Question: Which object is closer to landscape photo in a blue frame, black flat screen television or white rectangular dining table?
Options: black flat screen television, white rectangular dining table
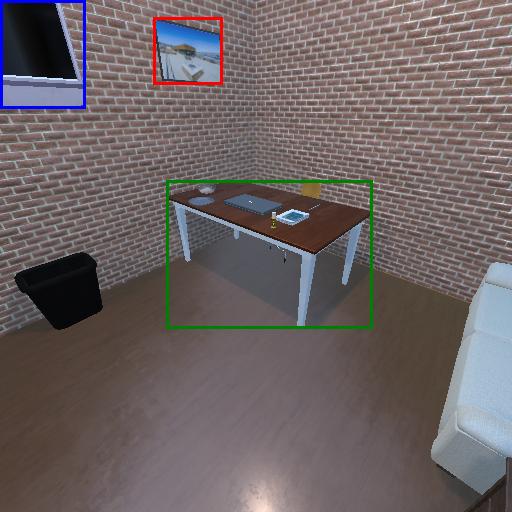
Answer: black flat screen television